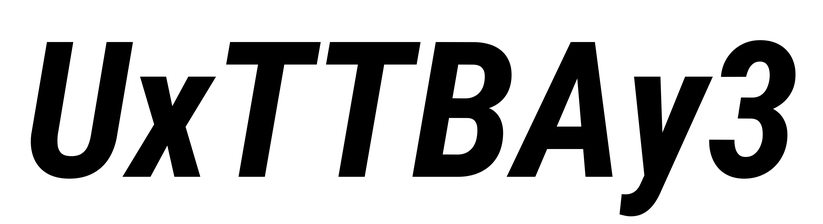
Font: Roboto-Italic_Condensed_Bold_Italic